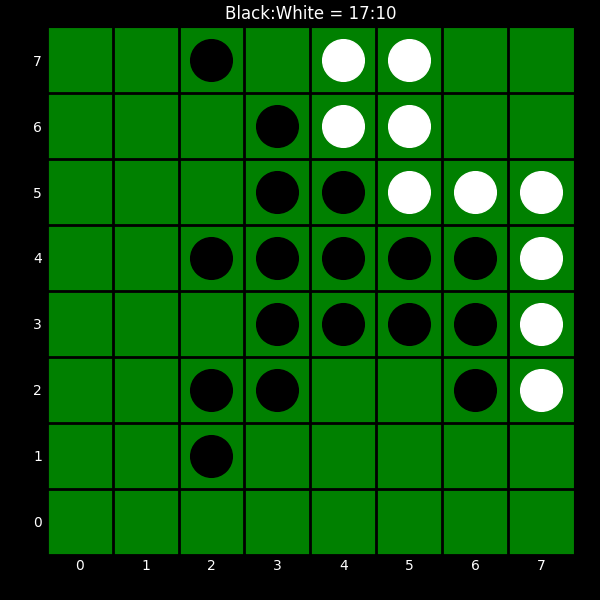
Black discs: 17
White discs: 10